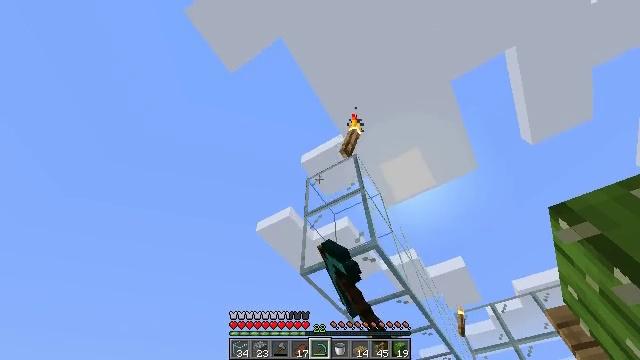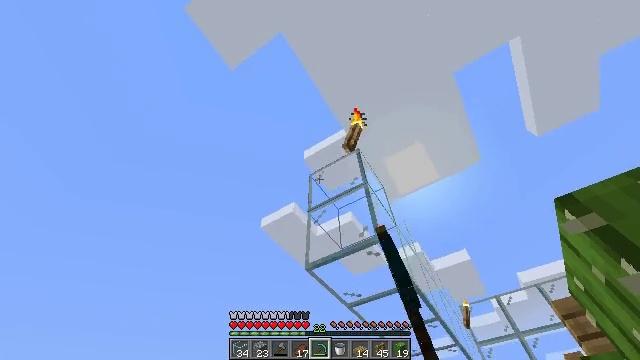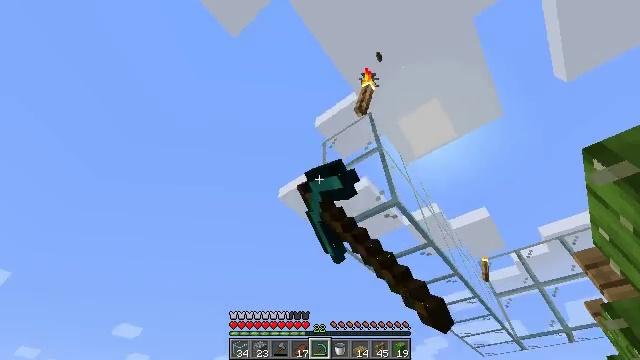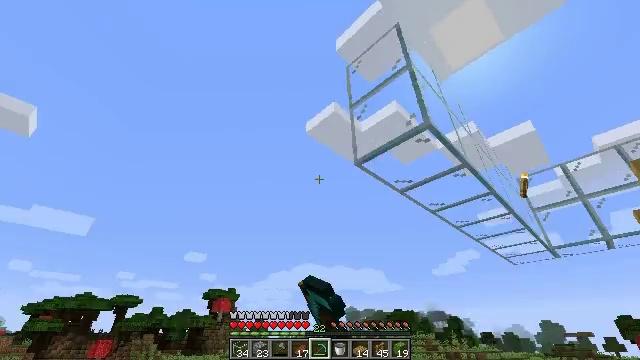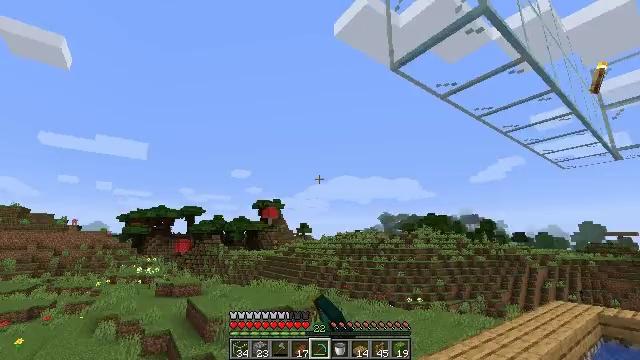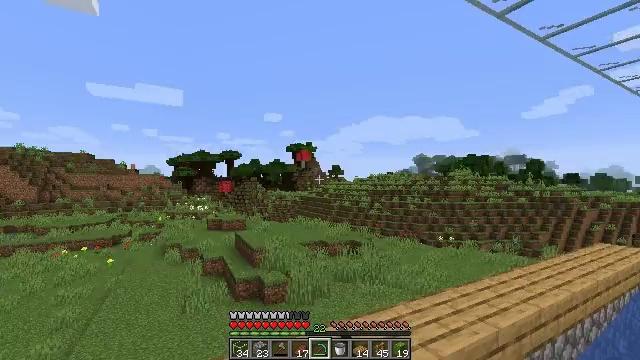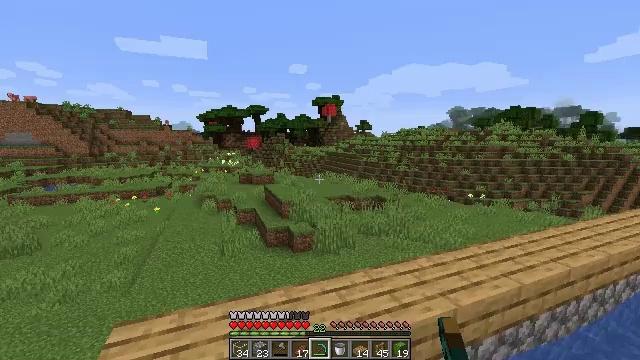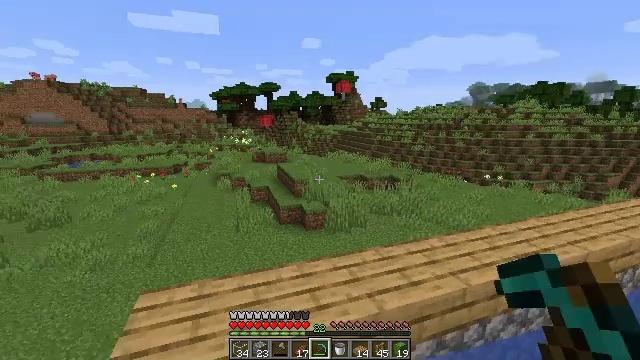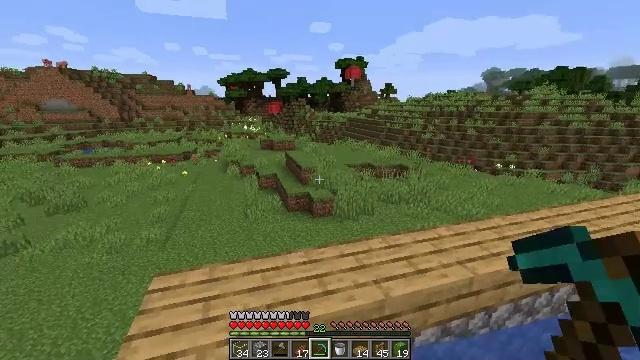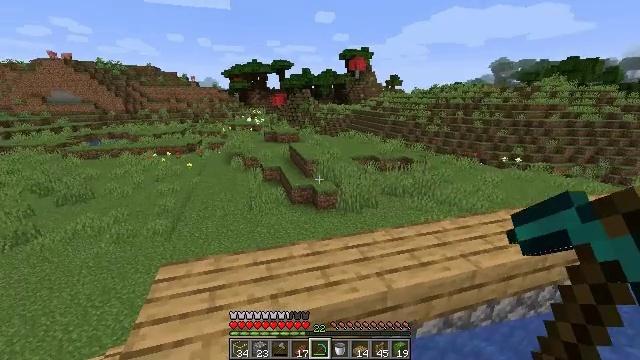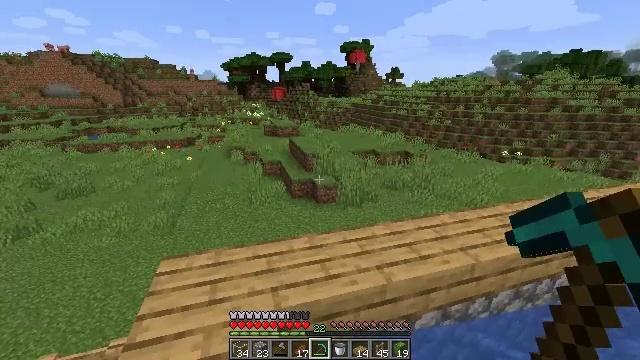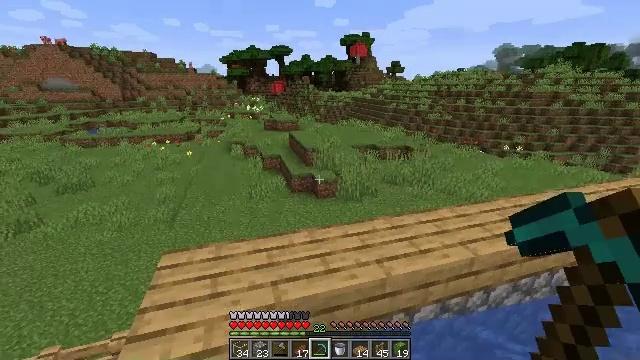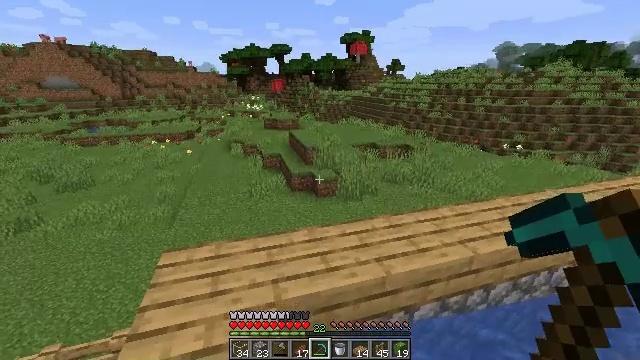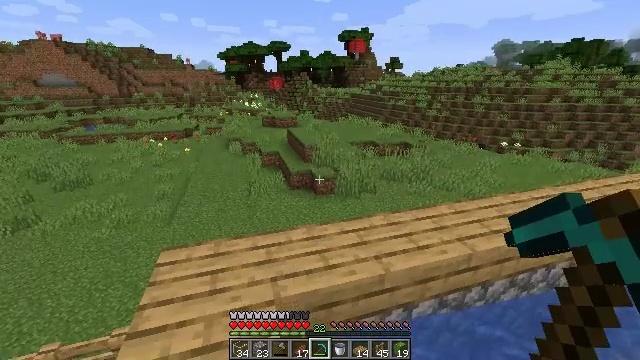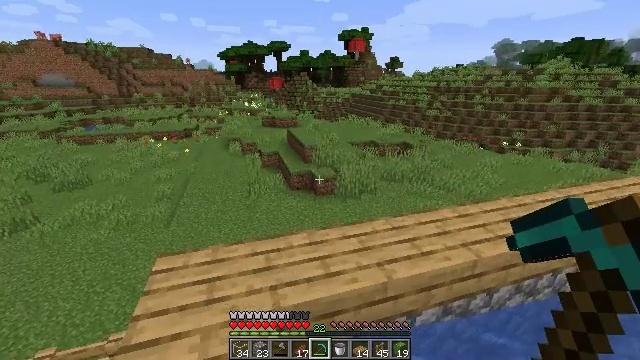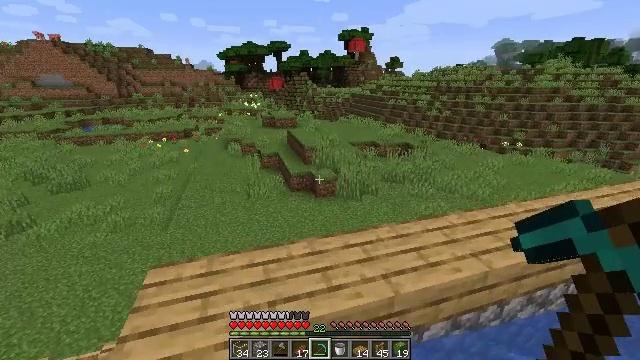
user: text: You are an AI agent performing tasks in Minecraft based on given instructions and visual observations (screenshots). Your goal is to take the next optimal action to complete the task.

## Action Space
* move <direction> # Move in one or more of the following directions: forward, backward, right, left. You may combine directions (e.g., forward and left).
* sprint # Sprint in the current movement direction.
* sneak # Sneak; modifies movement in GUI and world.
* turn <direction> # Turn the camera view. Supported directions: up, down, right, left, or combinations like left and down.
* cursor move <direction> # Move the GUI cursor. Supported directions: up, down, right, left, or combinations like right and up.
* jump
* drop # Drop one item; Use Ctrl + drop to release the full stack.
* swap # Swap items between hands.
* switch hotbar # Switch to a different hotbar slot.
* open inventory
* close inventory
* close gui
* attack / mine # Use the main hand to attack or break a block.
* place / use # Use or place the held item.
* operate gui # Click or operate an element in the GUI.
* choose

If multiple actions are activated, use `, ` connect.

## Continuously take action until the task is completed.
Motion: motion action
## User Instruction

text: Remove the glass to use the space.
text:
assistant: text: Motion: turn left and down, attack / mine
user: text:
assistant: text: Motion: turn left and down, attack / mine
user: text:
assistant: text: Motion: turn left and down
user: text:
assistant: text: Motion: turn left and down
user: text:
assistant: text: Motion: turn left and down
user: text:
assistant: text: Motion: turn left and down
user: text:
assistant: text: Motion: turn left and down
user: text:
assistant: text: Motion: turn left and down
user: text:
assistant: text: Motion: turn down
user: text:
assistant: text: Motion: turn down
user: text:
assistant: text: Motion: turn down
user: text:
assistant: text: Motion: no_op
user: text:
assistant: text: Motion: no_op
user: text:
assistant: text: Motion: move forward
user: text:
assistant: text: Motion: move forward
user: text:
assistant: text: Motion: move forward
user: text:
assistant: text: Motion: move forward
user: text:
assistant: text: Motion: move forward
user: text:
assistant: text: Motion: move forward and move left
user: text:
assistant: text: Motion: move forward and move left
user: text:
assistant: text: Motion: move forward and move left, turn right
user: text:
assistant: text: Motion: move left, turn right
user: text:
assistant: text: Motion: move left, turn right
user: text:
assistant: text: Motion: turn right and up
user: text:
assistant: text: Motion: turn right and up
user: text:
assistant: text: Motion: turn right and up
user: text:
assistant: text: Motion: turn right and up
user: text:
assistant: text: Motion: turn right and up
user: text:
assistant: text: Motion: turn right and up
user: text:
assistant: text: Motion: turn right and up